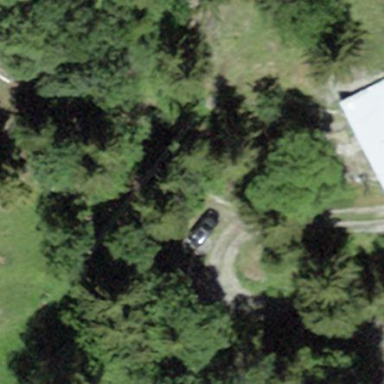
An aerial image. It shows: Forest area.